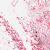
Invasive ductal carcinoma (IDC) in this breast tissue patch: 0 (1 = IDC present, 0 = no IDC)